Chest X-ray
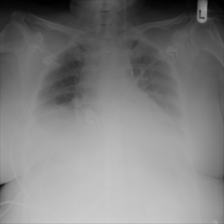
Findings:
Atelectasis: positive
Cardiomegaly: negative
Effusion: negative
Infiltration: negative
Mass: negative
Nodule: negative
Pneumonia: negative
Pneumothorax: negative
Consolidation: positive
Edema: negative
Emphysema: negative
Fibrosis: negative
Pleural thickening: negative
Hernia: negative